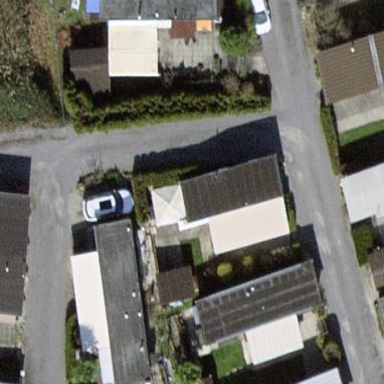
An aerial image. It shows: Static caravan building.